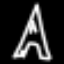
Label: The Eiffel Tower